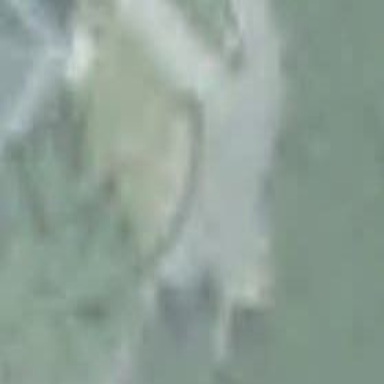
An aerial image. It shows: Set of steps on the road.